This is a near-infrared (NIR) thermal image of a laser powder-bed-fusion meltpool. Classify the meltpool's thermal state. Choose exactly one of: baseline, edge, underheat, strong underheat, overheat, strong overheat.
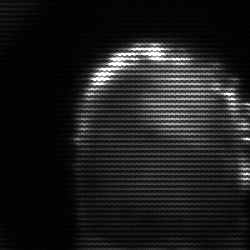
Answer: baseline